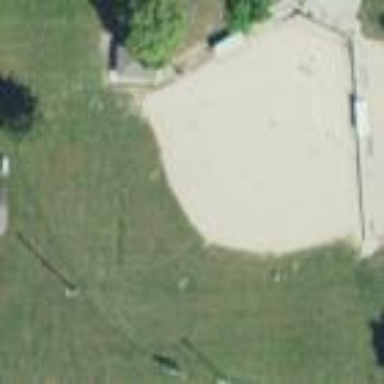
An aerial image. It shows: Baseball pitch for leisure land activities.